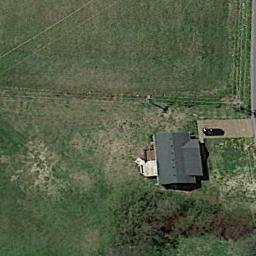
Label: sparse_residential